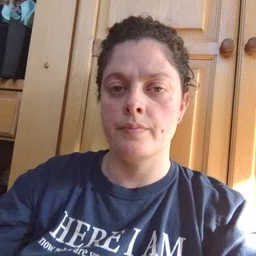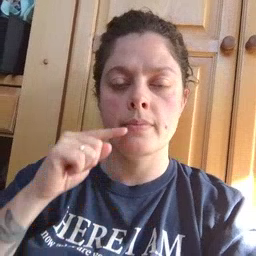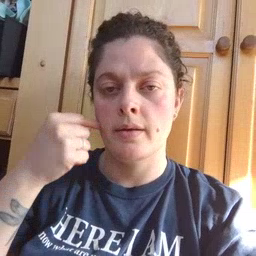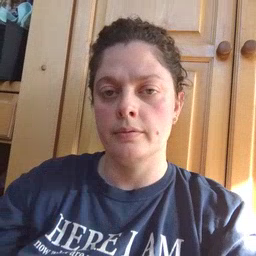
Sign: smile